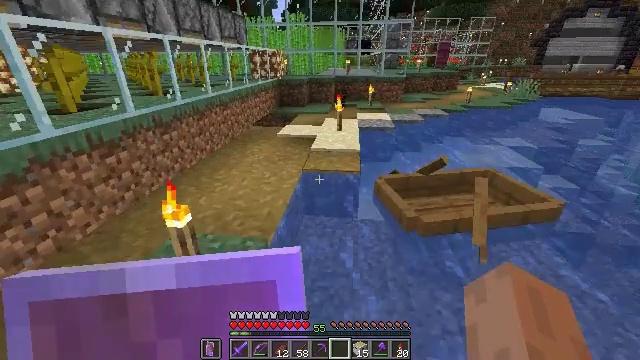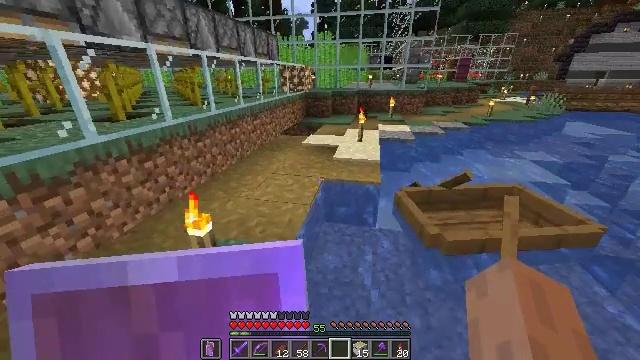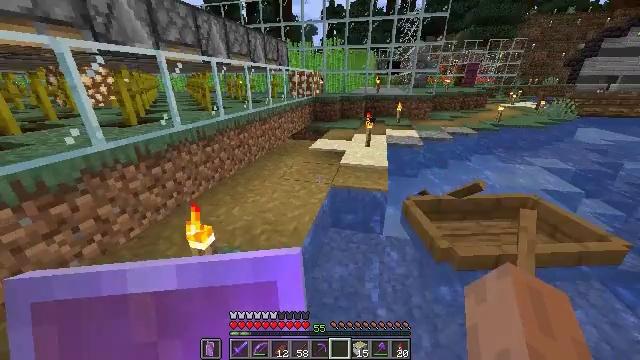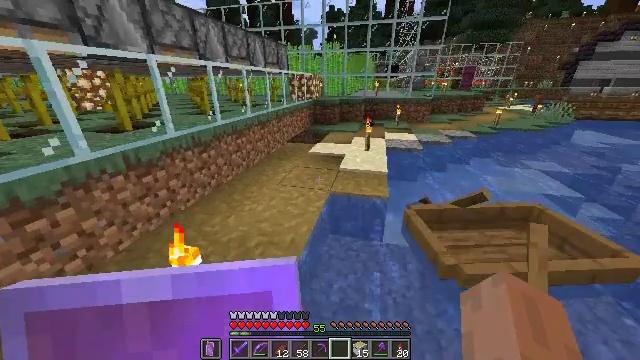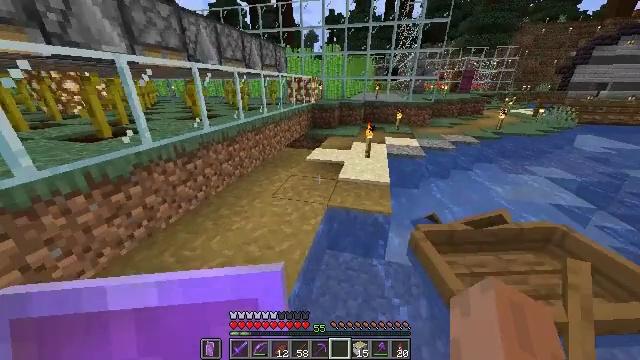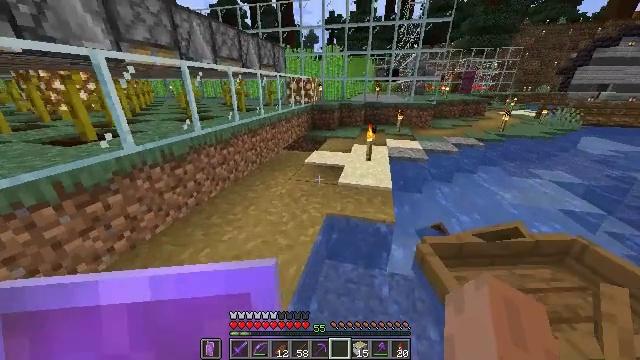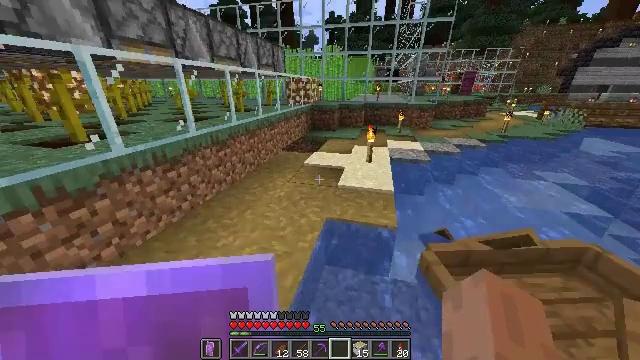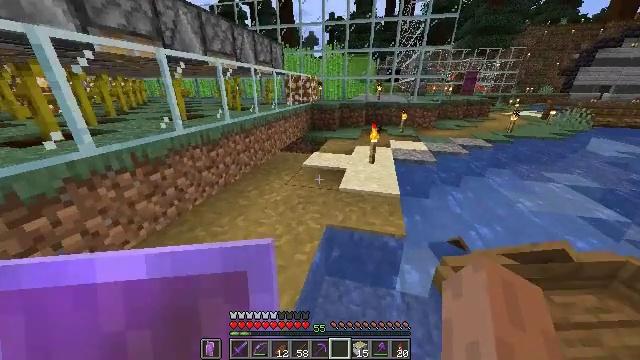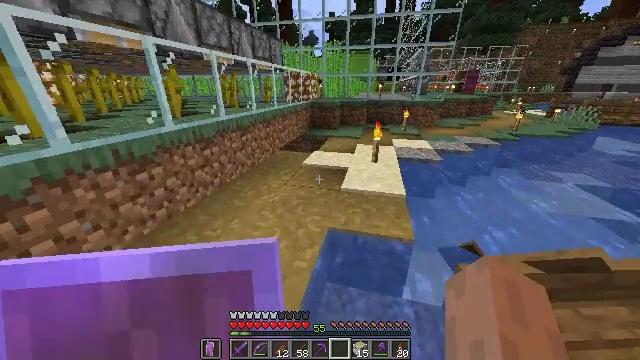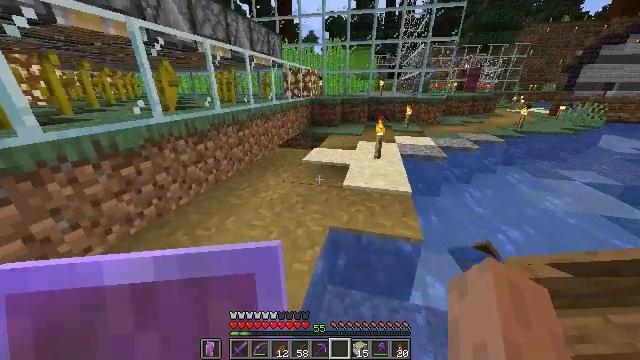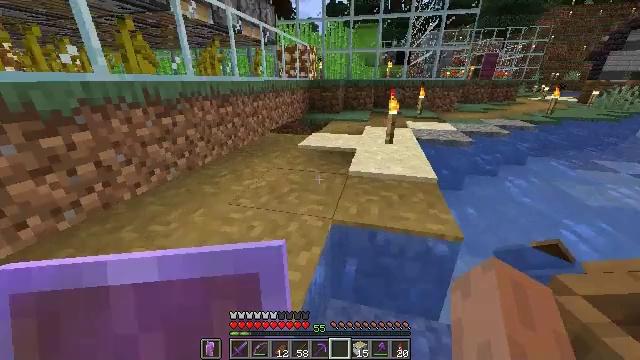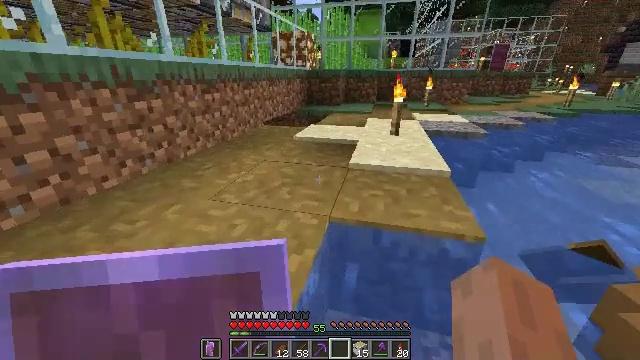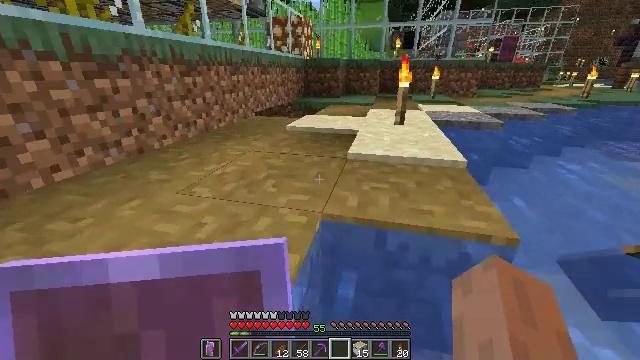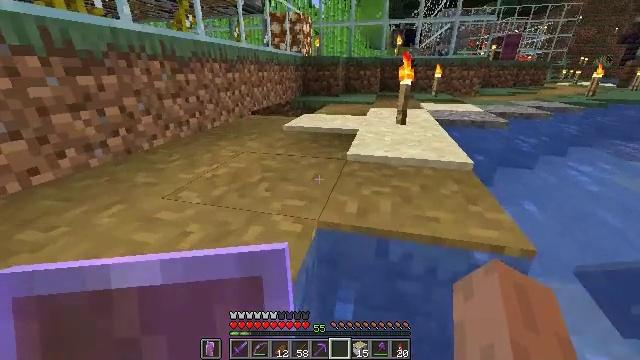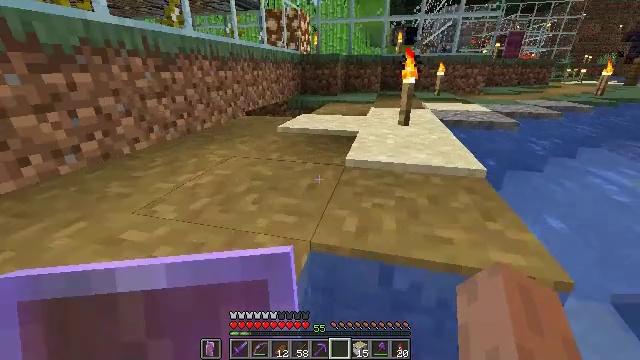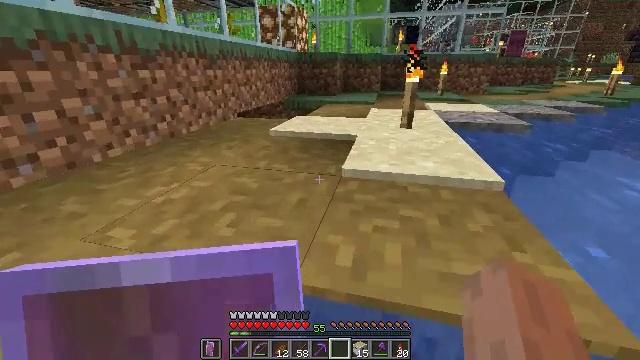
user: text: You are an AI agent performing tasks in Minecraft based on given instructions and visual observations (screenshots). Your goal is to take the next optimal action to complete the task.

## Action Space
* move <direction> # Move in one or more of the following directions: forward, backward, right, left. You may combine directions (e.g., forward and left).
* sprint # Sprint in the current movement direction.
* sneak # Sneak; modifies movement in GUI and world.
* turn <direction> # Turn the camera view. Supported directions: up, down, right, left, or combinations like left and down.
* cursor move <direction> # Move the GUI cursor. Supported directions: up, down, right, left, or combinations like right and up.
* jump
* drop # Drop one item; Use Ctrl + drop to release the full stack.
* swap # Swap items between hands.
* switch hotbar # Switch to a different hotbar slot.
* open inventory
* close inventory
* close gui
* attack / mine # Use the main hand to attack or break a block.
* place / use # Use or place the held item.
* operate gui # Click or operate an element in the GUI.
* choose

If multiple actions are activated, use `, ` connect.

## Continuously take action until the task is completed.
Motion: motion action
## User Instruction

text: Combine materials in the crafting grid to craft a lead.
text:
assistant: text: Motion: move forward, sprint, turn left and up
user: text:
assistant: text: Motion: move forward, sprint, turn left
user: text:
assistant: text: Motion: move forward, sprint
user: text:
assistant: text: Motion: move forward, sprint
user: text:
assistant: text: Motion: move forward, sprint
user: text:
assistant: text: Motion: move forward, sprint
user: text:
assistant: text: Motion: move forward, sprint
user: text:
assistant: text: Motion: move forward, sprint
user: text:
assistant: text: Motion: move forward, sprint
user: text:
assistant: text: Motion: move forward, sprint
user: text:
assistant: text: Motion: move forward, sprint
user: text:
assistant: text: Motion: move forward, sprint
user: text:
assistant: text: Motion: move forward, sprint
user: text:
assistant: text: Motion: move forward, sprint
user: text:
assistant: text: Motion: move forward, sprint
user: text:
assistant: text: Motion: move forward, sprint, jump
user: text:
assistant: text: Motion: move forward, sprint, jump
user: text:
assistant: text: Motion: move forward, sprint, jump
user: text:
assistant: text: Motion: move forward, sprint, jump
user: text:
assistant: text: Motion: move forward, sprint, jump
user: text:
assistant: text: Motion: move forward, sprint
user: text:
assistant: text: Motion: move forward, sprint
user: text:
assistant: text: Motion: move forward, sprint, jump
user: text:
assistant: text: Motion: move forward, sprint, jump
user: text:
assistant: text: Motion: move forward, sprint, jump
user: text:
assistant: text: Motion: move forward, sprint, jump
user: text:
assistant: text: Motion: move forward, sprint, jump
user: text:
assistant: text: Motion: move forward, sprint, jump
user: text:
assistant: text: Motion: move forward, sprint, jump
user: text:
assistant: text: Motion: move forward, sprint